Field crop: tomato
Growth stage: 2
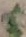
Species: solanum